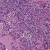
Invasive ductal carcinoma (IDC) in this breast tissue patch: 1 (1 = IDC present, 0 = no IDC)